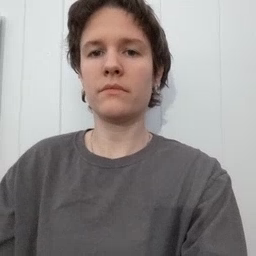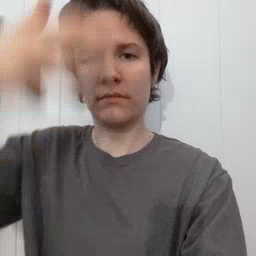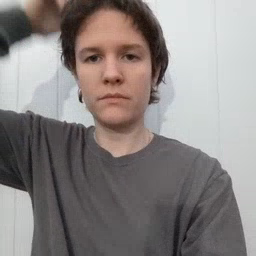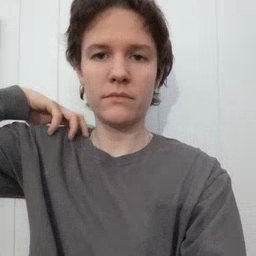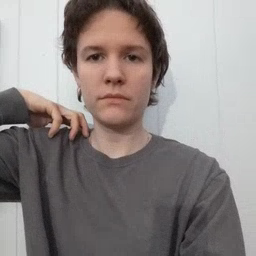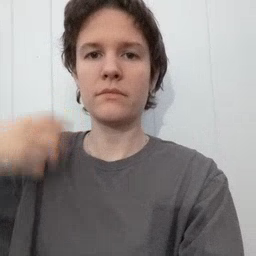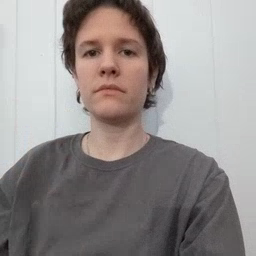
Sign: lion